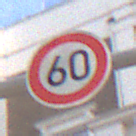
Verkehrszeichen: Geschwindigkeit60
Umgebung: Outdoor, Urban
Tageszeit: MorningAfternoon
Wetter: PartlyCloudy
Licht: Natural
Jahreszeit: NotSpecified
Kontrast: HighContrast